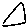
Label: triangle